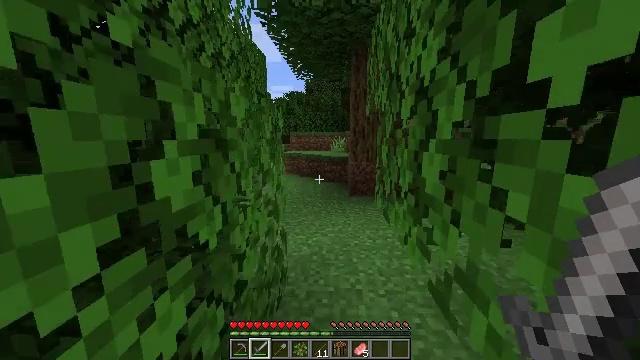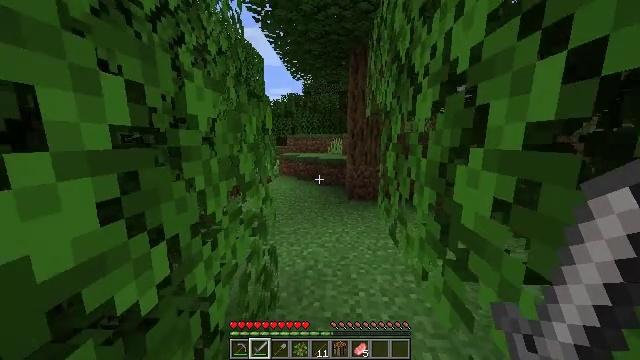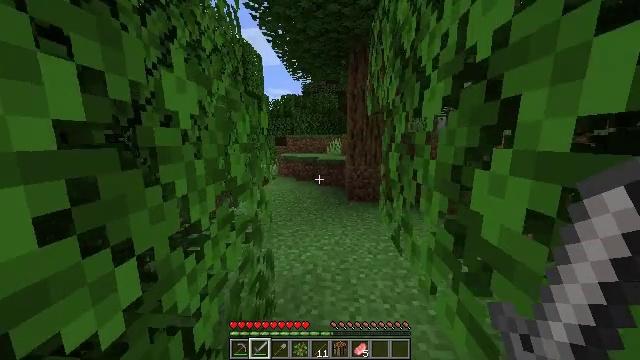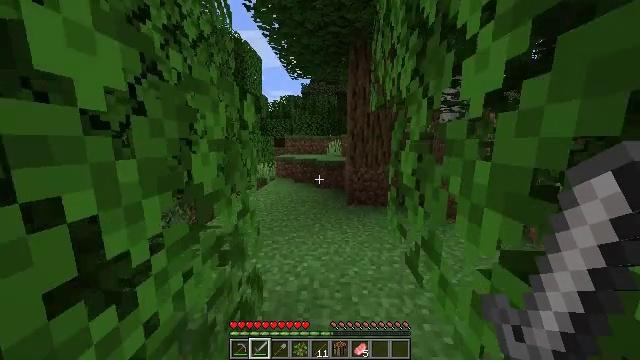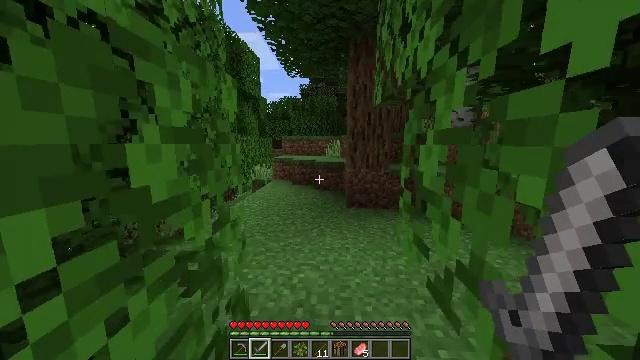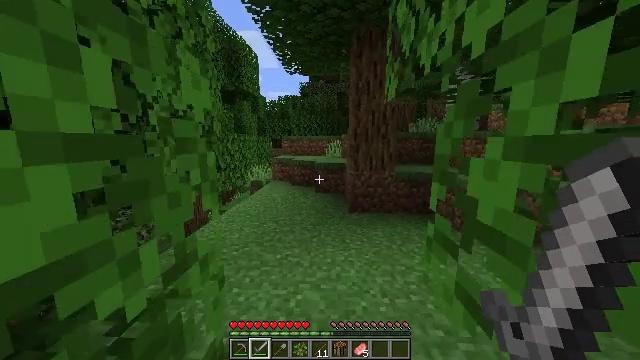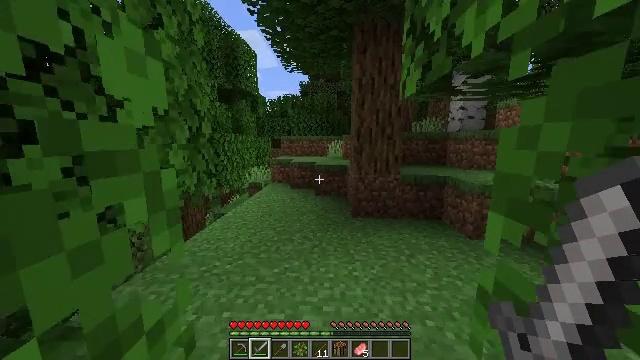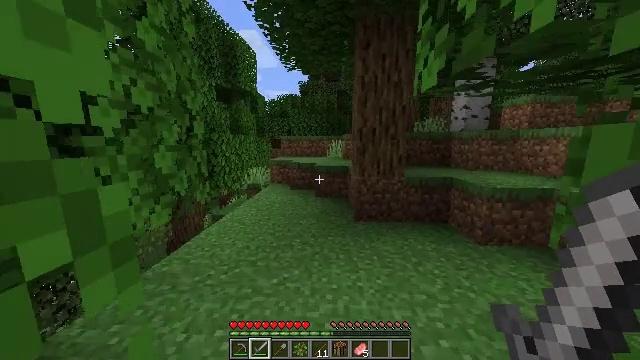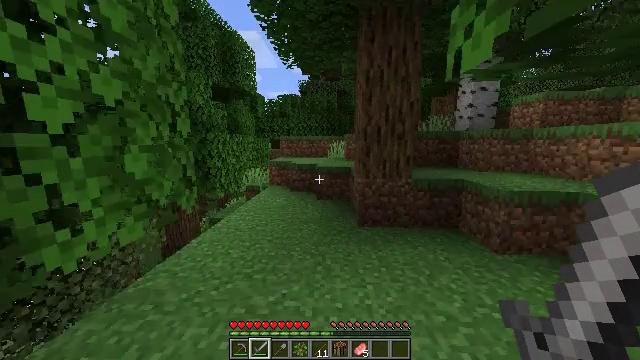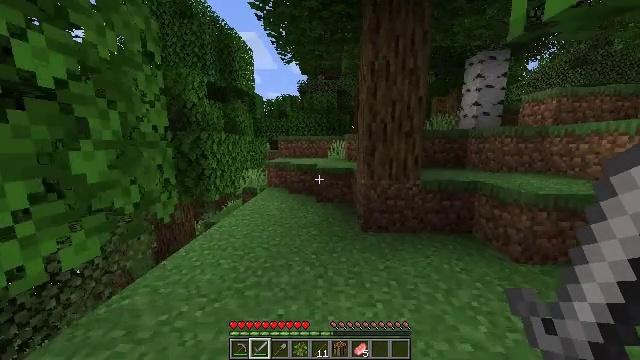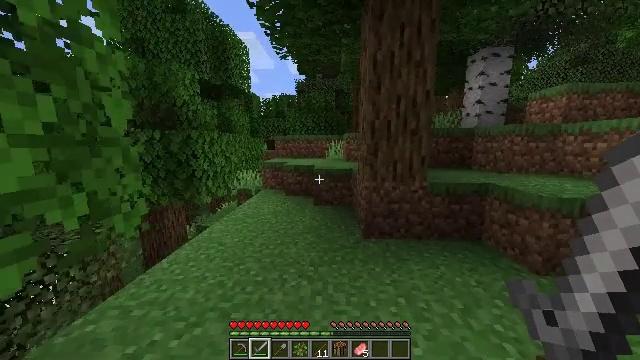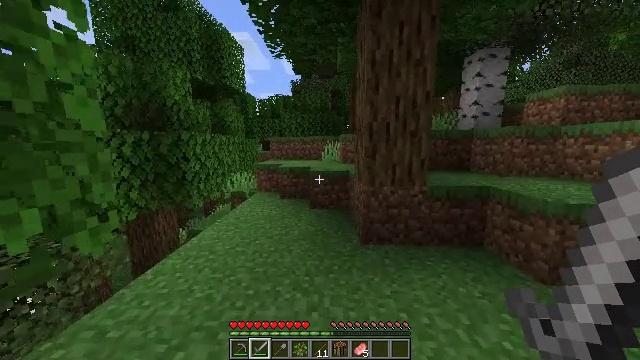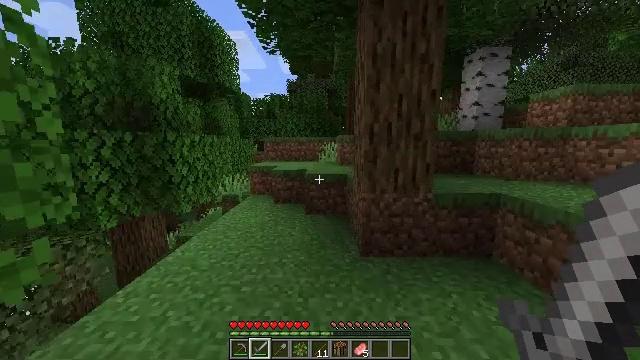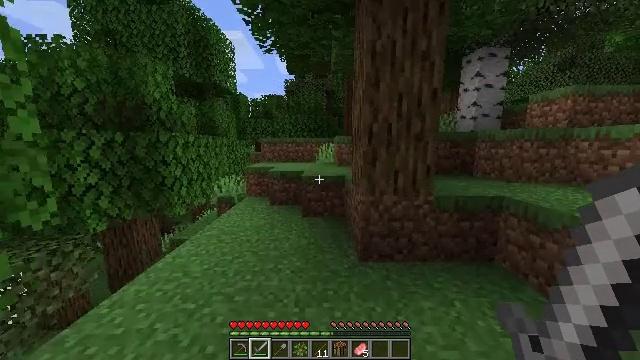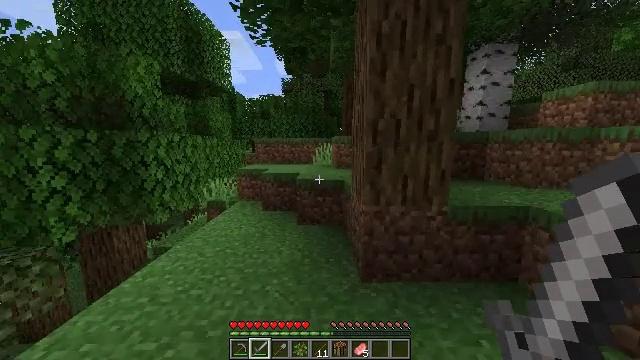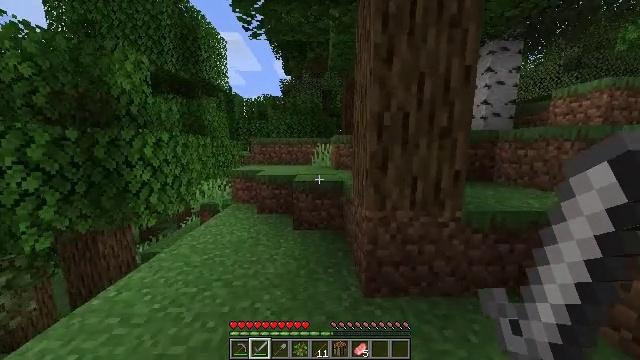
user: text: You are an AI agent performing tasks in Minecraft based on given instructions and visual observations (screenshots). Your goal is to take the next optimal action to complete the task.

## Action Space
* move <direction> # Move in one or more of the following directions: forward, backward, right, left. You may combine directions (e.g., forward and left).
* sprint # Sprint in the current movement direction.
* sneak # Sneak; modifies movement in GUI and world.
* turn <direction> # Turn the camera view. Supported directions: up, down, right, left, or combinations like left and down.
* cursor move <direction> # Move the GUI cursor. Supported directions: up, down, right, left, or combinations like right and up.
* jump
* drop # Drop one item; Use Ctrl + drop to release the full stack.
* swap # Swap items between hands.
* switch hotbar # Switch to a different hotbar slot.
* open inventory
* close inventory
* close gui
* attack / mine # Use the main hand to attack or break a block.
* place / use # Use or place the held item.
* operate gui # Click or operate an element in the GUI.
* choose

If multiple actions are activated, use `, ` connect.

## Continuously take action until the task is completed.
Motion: motion action
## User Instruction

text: Collect some bamboo.
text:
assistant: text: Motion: move forward, sprint
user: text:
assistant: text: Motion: move forward, sprint
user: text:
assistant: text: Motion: move forward, sprint
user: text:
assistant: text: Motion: move forward, sprint
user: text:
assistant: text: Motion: move forward, sprint
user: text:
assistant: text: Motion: move forward, sprint
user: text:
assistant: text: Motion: move forward, sprint
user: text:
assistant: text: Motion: move forward, sprint
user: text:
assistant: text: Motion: move forward, sprint
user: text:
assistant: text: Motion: move forward, sprint
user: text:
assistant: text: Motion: move forward, sprint, turn right
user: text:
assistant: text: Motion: move forward, sprint
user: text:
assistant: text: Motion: move forward, sprint
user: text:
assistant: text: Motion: move forward, sprint
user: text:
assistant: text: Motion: move forward, sprint
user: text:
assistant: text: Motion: move forward, sprint
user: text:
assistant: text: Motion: move forward, sprint
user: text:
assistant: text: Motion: move forward, sprint
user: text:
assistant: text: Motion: move forward, sprint
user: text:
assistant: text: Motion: move forward, sprint
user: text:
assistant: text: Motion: move forward, sprint
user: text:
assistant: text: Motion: move forward, sprint
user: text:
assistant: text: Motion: move forward, sprint
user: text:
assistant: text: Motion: move forward, sprint
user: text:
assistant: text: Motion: move forward, sprint, jump
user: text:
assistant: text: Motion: move forward, sprint, jump
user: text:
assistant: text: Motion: move forward, sprint, jump
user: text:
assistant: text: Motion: move forward, sprint, jump
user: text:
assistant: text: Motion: move forward, sprint, jump
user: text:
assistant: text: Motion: move forward, sprint